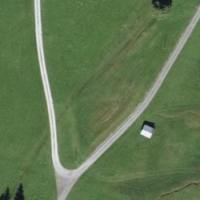
EUNIS habitat code: 25
Species observed at this site:
Arnica montana